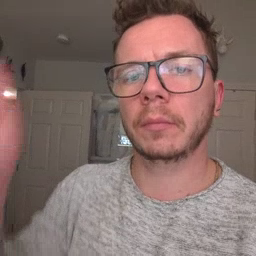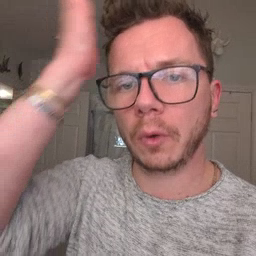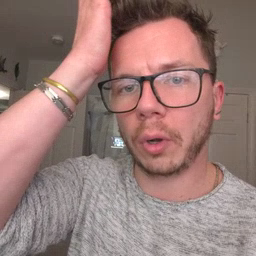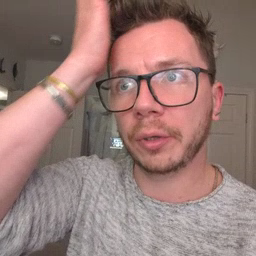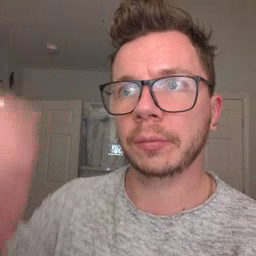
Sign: garbage